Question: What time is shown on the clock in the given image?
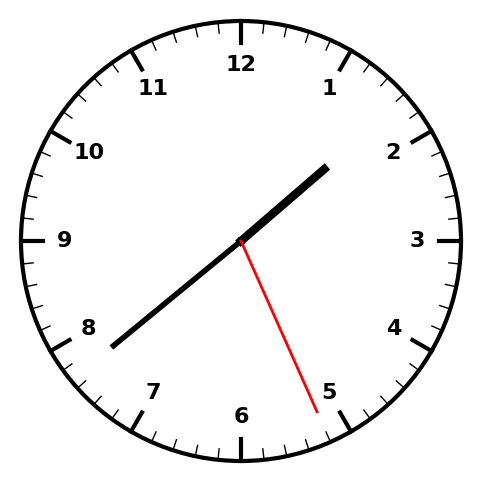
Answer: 01:38:26